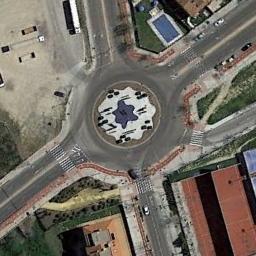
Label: roundabout